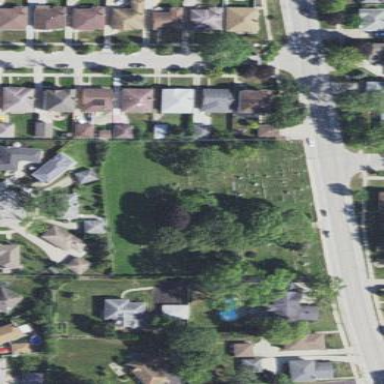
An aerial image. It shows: Cemetery.